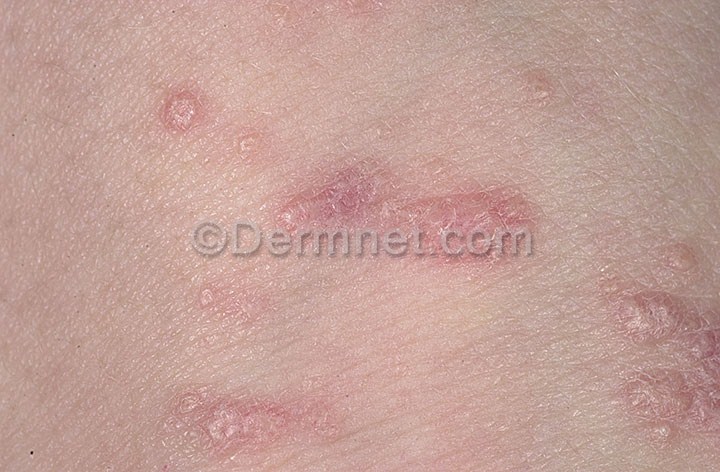
Disease: Psoriasis pictures Lichen Planus and related diseases